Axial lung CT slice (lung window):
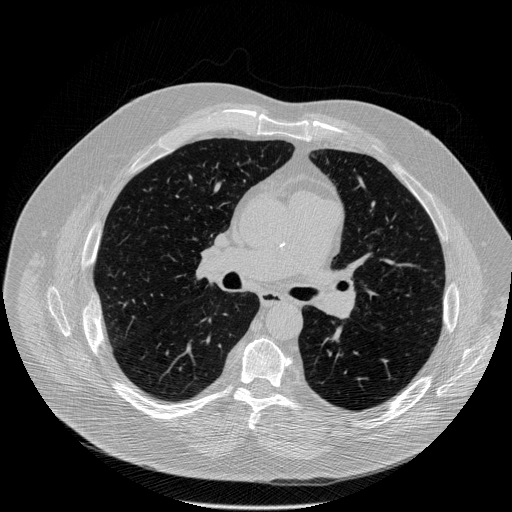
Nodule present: no